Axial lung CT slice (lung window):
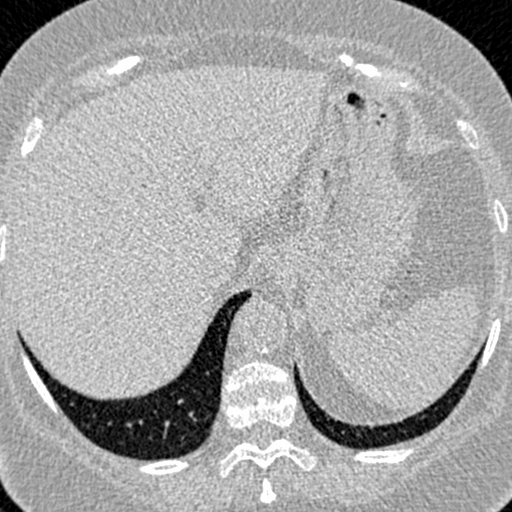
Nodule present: no